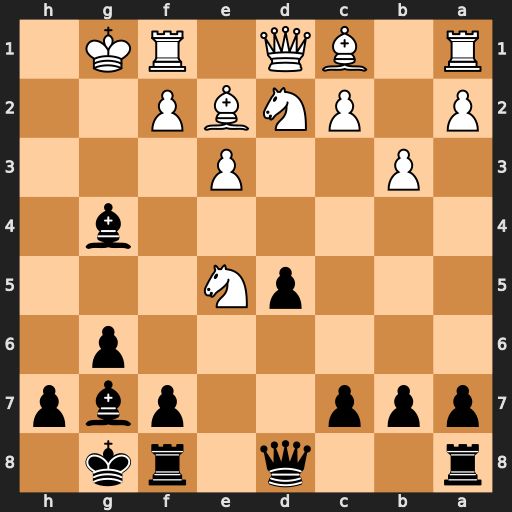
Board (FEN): r2q1rk1/ppp2pbp/6p1/3pN3/6b1/1P2P3/P1PNBP2/R1BQ1RK1
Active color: b
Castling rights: -
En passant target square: -
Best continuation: Bxe2 Qxe2 Bxe5 Nf3 Bxa1